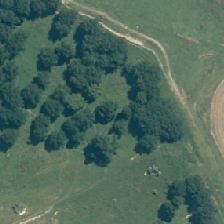
Land cover: deciduous_hardwood